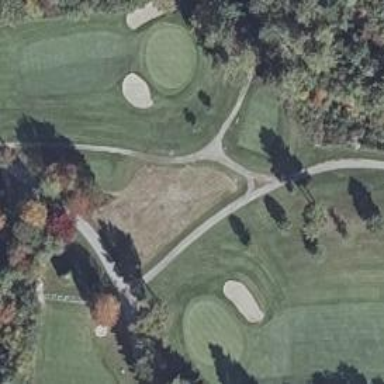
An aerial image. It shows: Path designated for golf carts.